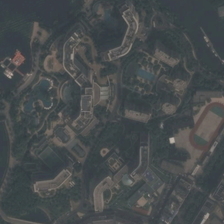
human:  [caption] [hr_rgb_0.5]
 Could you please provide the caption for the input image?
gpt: some buildings and many green trees are in a resort with a playground near a piece of water .

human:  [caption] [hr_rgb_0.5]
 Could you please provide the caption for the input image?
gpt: some buildings and many green trees are in a resort with a playground near a piece of water .

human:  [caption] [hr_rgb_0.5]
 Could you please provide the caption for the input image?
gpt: some buildings and many green trees are in a resort with a playground near a piece of water .

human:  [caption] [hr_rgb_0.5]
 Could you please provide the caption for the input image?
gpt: some buildings and many green trees are in a resort with a playground near a piece of water .

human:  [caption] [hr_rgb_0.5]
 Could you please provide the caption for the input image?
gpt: some buildings and many green trees are in a resort with a playground near a piece of water .